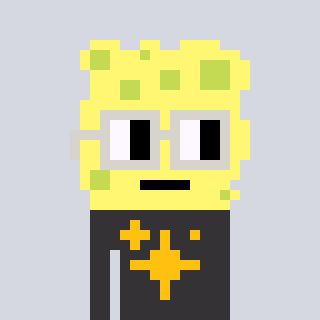
a pixel art character with square light gray glasses, a sponge-shaped head and a grayscale-colored body on a cool background